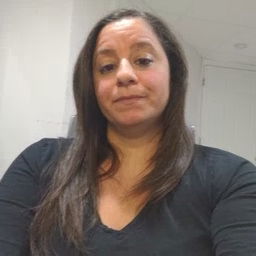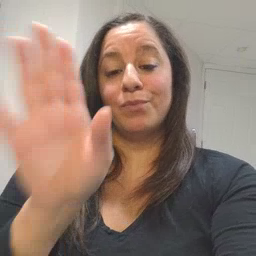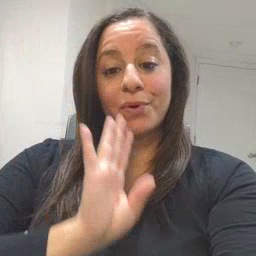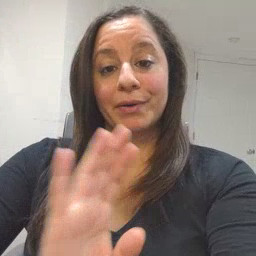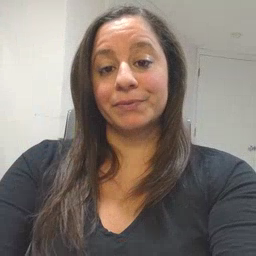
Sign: brown